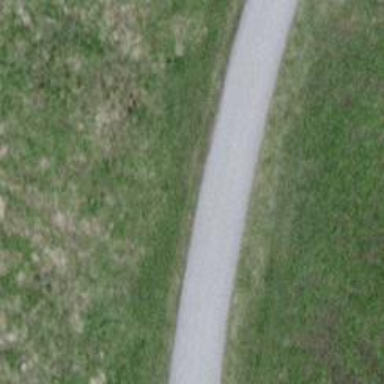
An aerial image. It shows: Asphalt cycleway.